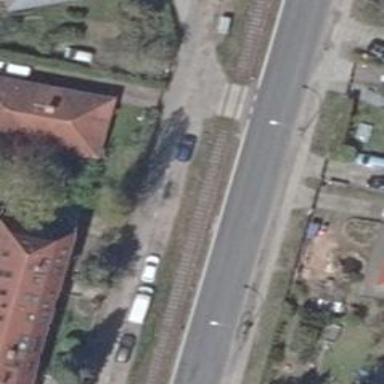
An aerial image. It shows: Secondary road with asphalt surface and sidewalk on the left side.